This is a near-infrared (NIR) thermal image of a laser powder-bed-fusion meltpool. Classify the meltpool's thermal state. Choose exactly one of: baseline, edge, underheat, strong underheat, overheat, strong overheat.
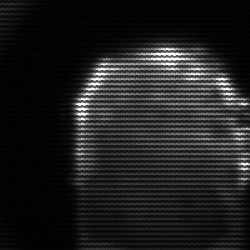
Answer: baseline